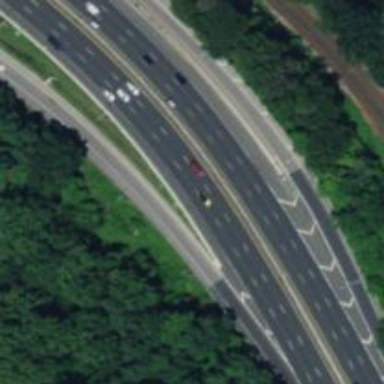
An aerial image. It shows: Asphalt motorway.